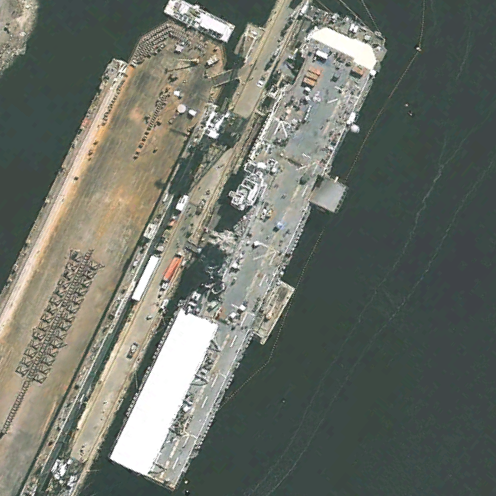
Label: assault